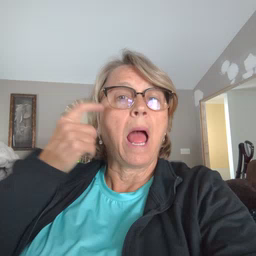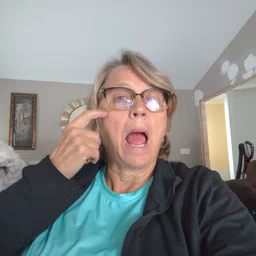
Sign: eye